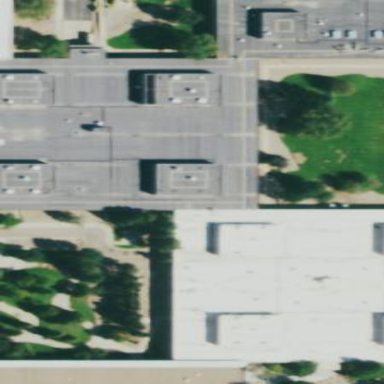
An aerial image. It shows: Industrial building.